Interaction volume radius: 5 \u00c5
Interaction volume height: 10 \u00c5
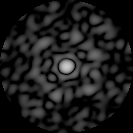
Disorder parameter: 0.8845